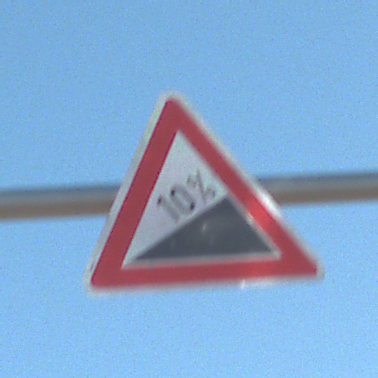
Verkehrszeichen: Steigung10
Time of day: Midday
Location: Outdoor (Nature)
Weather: Clear
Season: NotSpecified
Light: Natural